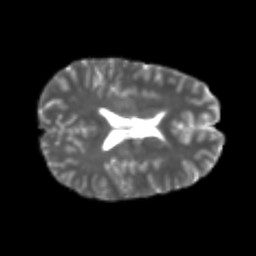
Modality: T2w
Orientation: axial
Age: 20
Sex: male
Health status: healthy
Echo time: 0.074 s